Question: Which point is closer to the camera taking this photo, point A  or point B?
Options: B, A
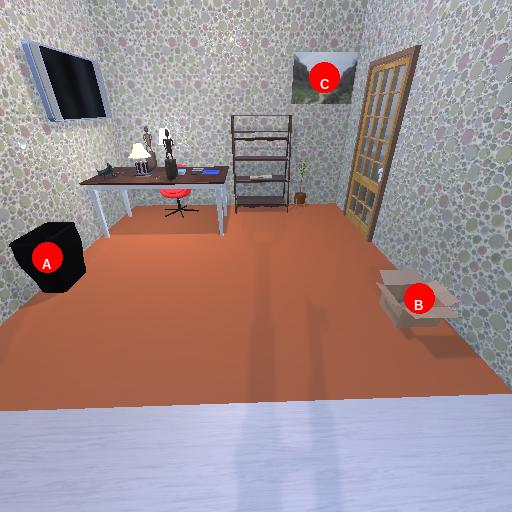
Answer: B